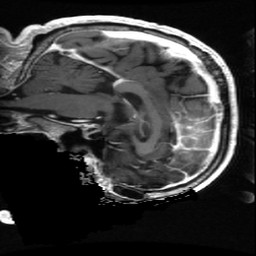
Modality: T1w
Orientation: sagittal
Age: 67
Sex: male
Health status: ill